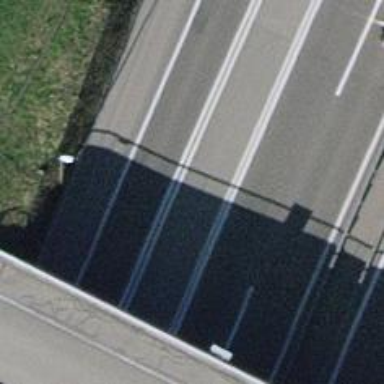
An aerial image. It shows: Asphalt motorway link.